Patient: sex F, age 59
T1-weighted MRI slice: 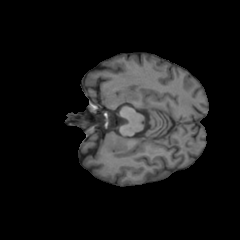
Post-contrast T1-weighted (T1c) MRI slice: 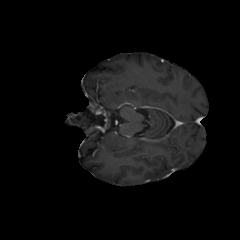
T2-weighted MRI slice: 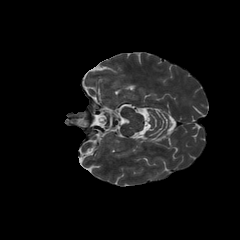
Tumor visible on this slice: yes
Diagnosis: Glioblastoma, IDH-wildtype
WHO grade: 4